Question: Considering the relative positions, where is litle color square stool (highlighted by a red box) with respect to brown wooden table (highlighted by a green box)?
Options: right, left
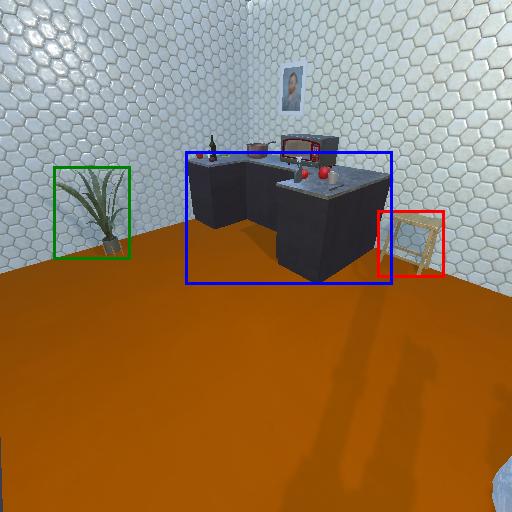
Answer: right